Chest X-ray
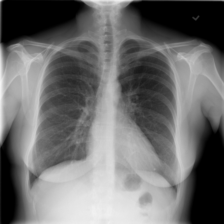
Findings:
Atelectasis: negative
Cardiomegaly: negative
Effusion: negative
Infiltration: negative
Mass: negative
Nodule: negative
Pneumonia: negative
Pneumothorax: negative
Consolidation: negative
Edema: negative
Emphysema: negative
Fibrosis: negative
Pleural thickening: negative
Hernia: negative